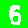
Digit: 6